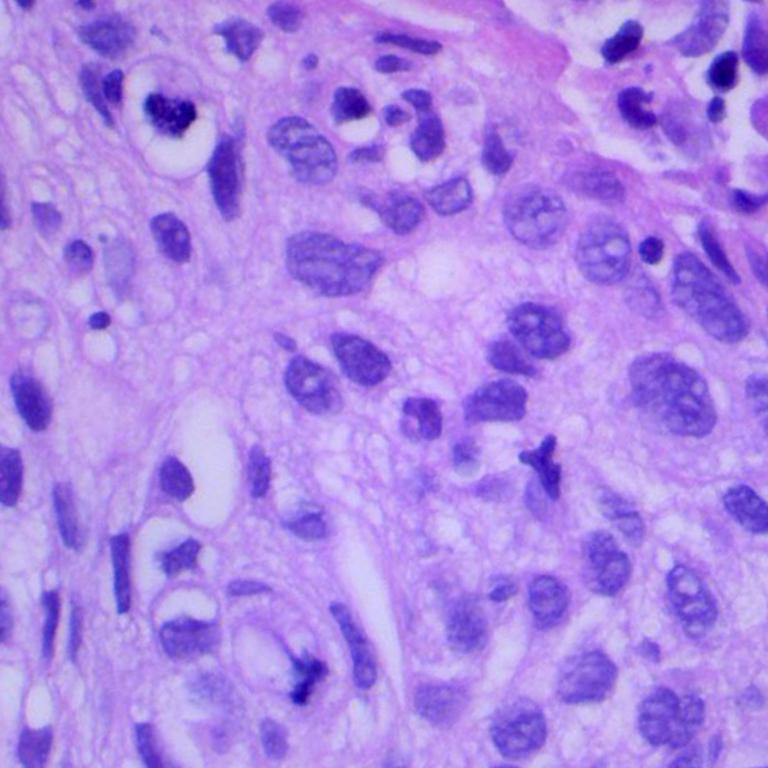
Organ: lung
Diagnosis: squamous carcinomas